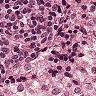
Metastatic tissue present: no